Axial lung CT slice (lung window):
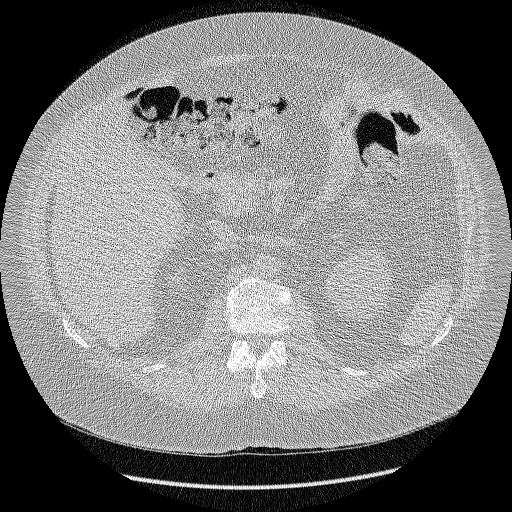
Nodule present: no